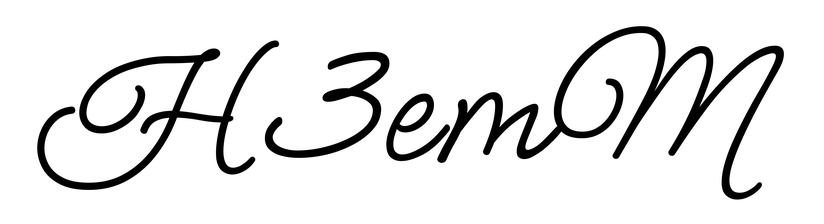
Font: MeowScript-Regular